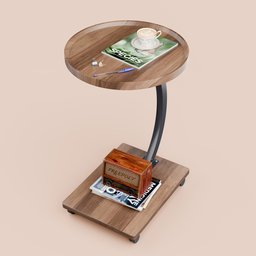
Label: furniture